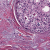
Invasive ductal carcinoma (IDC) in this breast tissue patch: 0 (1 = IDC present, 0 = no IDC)